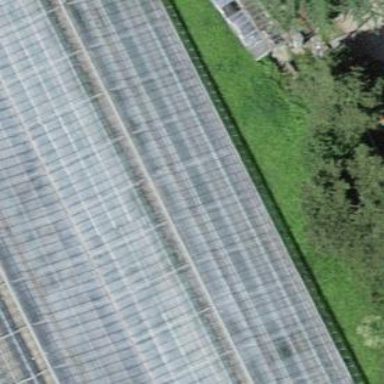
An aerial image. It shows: Greenhouse.